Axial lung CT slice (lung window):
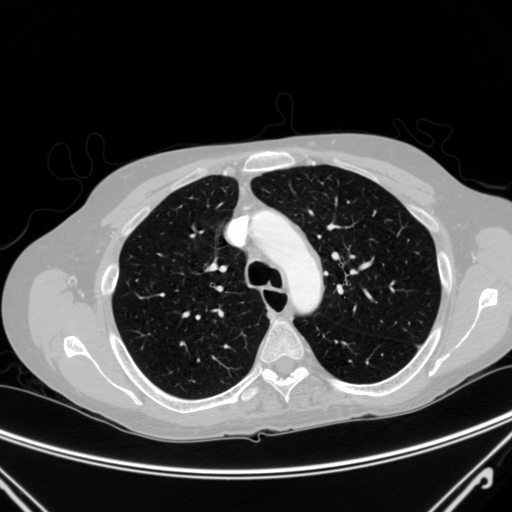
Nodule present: no